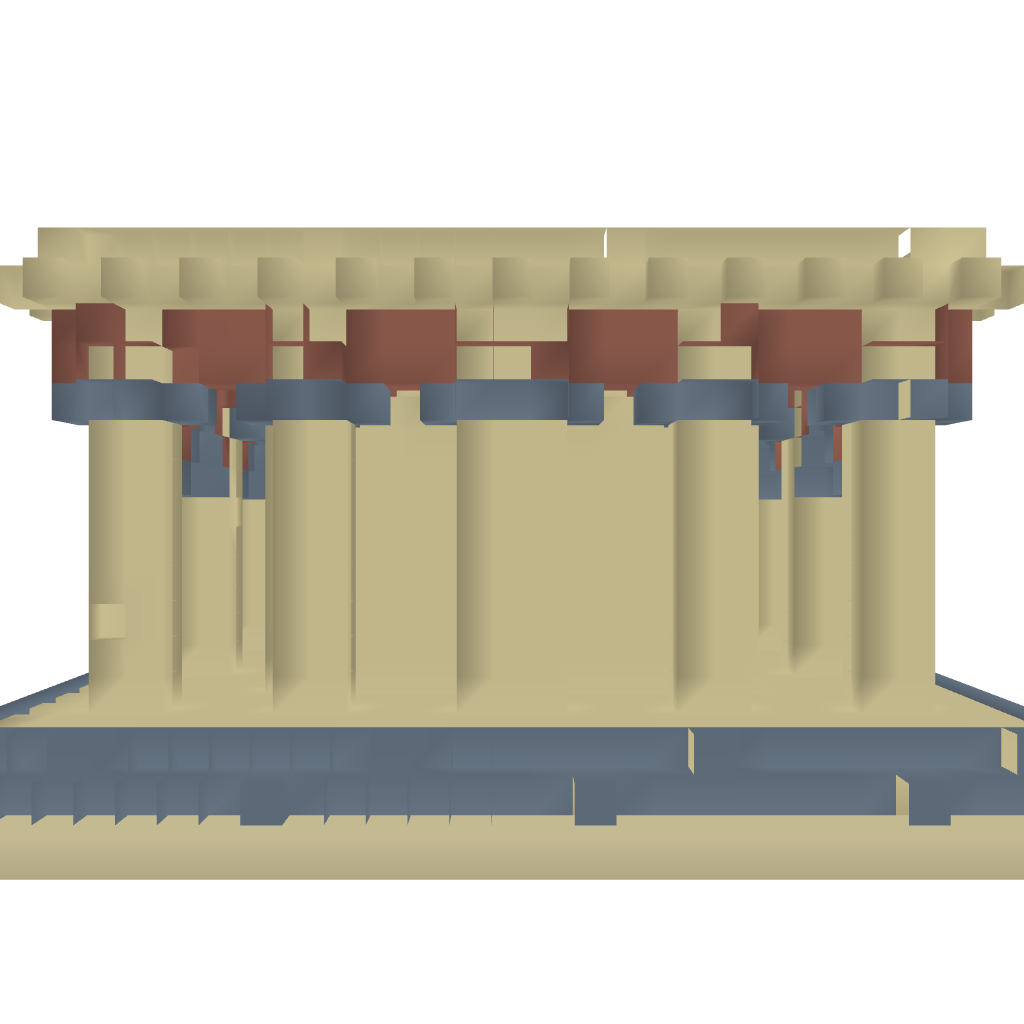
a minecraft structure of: Sand Tempel